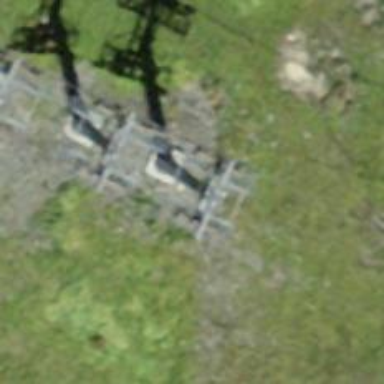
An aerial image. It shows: Pylon used for aerialway.